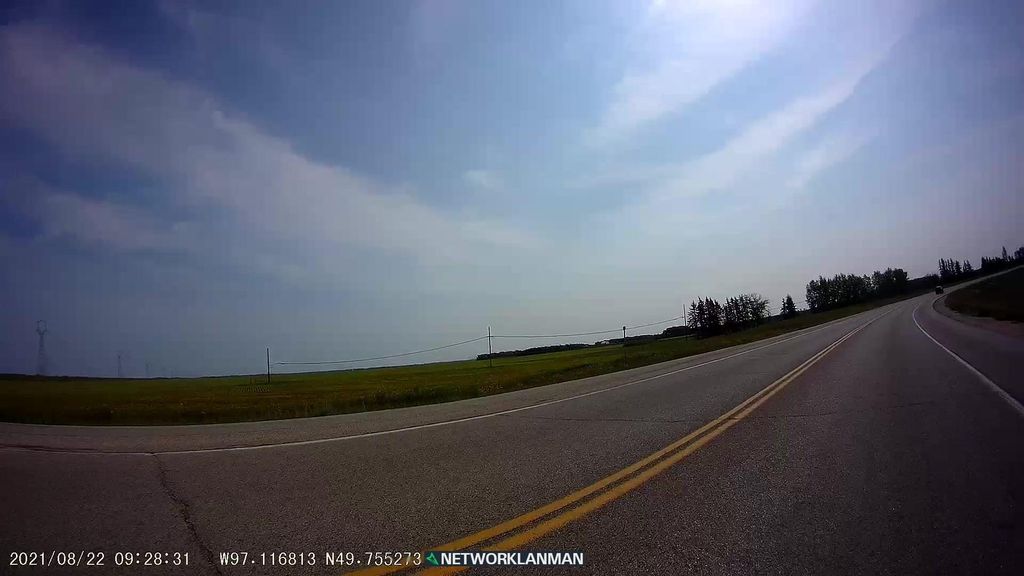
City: winnipeg